Question: I have a set 'S' of "small" trees 'S[i]' tree 'T'. I know 'S' before I start constructing 'T' (which is a parse tree), so I am thinking about employing a to match the nodes as I go (as the parser generates the CST).
The trees in 'S' are not the same ASTs as 'T' - think about XPath vs. XML - 'S' holds the tree representation of the XPaths, while 'T' is the actual AST of the source code - I need maps between 'i' and a vector of matching nodes of 'T'.
However I'm not sure about the names of the algorithms I would use.
Basically I know what I want to do, it feels like a " for trees" with a stack where I hold possible candidates to match, at each shift of the LALR parser I duplicate the top of the stack and eliminate candidates 'i' from 'S[i]' which won't match anyway, and after a reduction I pop from the stack. At the beginning all members from 'S' are possible candidates.
: this is just about the AST, the ASG is another story...
Here be a parse tree 'T'.

The parsing function will be aware of a list of what I call "treepaths", in a canonical form, also represented as trees, stored in 'S'. But they won't look like the parsetree, they have their own language to be represented in, similar to XPath.
Example of a treepath to get all functions which have as return value a variable:
'''
function[body[return[expr[@type="variable"]]]]]
'''
1. So what should I look for in the existing literature?
2. Any other advices?
3. Are there already languages which can query meta-annotated trees like this? An open-source C (not C++) library would be ideal.
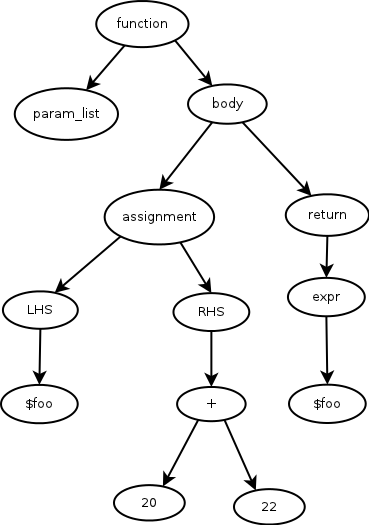
Answer: 1) Your S trees as XPath correspond to some T trees. Why not construct the T trees in advance, and then pattern match them?
2) If you want to match a pattern against a structure, you can imagine compiling the pattern to some kind of state machine, that transitions when given pieces of the tree being matched against. If the state machine ever enters an accept state, you've found a match. If you have more than one pattern, each one can treated as a state machine and you can run them "in parallel" (by simulation). To make this efficient, compute the cross product of all the state machines; now there's only one, and only one transition occurs per input. This idea I call "pattern products" and you see something like in a variety of efficient matchers. One close to what you want to do is the <URL>, which keeps track of which "patterns" are live as the data fed to it changes.